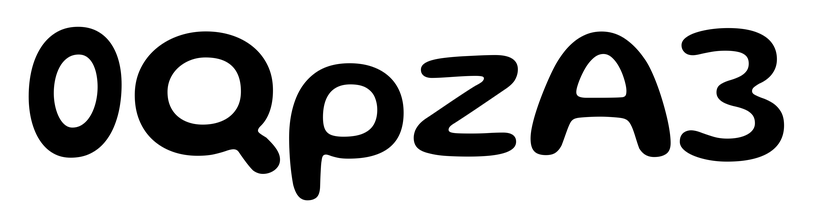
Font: Gluten_Medium